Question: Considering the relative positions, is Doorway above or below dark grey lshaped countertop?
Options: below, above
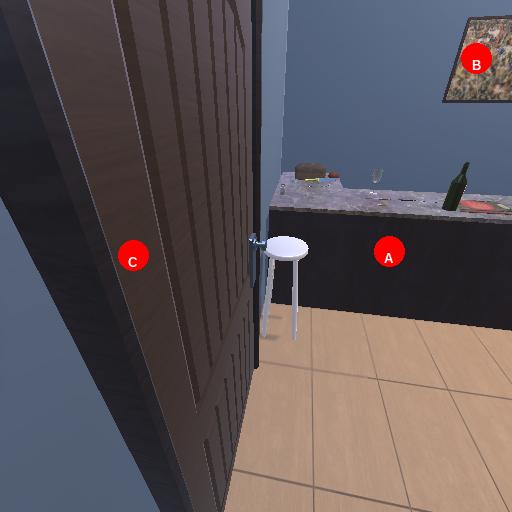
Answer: below